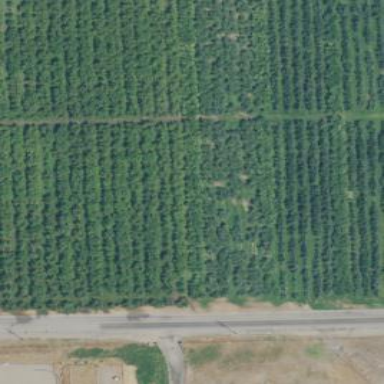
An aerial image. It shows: Orchard.